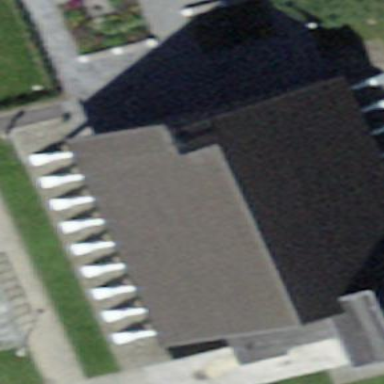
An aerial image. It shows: Building serving as place of worship.